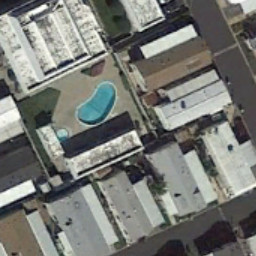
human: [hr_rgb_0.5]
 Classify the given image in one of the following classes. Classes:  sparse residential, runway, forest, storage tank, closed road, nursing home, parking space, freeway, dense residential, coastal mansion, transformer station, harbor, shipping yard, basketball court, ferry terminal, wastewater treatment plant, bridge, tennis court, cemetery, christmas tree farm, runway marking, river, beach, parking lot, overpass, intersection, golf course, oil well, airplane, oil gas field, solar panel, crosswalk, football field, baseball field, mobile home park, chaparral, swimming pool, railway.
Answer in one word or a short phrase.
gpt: mobile home park